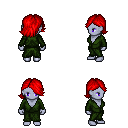
a pixel art fantasy rpg character, female body template, dark elf, purple skin, green robe, white pants, red swoop hairstyle, four views (front, back, left, right), 2x2 character sprite sheet, small pixel art, hard edges, no anti-aliasing